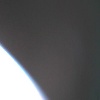
Label: space